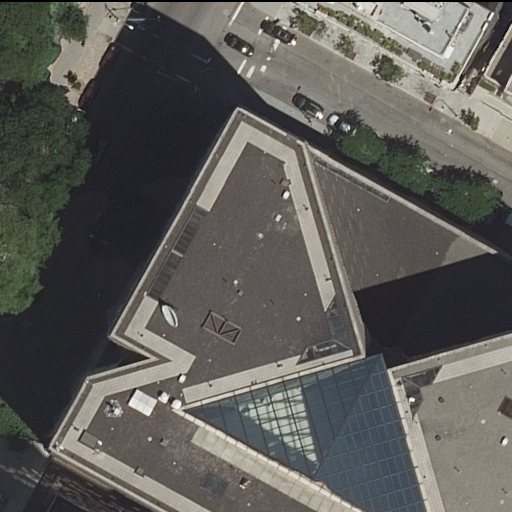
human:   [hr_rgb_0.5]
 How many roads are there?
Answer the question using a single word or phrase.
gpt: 3

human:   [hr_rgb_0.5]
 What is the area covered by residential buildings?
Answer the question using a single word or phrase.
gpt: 5689m2

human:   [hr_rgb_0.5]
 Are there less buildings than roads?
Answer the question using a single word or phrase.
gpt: no

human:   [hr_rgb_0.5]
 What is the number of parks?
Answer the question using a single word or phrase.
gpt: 1

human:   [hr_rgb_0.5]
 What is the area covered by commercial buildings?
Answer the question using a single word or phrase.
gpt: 0m2

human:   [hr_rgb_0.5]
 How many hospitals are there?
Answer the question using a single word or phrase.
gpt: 1

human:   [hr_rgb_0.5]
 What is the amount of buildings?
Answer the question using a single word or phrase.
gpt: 3

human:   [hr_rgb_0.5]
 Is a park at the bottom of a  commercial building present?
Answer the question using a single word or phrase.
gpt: no

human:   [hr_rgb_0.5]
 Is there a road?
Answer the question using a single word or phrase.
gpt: yes

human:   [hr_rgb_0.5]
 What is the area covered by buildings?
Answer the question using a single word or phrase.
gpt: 5689m2

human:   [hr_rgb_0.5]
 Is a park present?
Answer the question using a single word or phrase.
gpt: yes

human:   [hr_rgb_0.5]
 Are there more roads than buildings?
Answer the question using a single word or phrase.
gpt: no

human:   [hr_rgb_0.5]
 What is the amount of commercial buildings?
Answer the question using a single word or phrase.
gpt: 0

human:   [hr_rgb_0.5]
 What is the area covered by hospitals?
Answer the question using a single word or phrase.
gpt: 10457m2

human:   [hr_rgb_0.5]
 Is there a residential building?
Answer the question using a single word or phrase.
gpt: yes

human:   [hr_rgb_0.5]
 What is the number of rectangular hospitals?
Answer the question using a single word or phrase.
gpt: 0

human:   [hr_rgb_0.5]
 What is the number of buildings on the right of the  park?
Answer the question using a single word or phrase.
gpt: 3

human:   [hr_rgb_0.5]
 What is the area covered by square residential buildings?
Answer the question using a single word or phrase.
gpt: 0m2

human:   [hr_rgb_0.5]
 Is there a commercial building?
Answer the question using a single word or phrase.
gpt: no

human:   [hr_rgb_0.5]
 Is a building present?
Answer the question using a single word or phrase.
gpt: yes

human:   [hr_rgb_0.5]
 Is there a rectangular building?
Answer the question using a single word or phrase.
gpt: yes

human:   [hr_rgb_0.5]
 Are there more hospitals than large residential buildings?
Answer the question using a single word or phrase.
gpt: no

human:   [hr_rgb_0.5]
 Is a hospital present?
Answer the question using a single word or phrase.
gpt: yes

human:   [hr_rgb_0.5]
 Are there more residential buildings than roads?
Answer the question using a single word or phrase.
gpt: no

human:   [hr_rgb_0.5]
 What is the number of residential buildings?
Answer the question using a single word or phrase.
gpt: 3

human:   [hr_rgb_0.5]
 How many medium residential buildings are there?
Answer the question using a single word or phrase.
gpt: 1

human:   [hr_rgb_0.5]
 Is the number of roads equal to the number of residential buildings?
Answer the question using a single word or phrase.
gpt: yes

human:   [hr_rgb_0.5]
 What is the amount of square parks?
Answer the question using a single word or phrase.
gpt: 0

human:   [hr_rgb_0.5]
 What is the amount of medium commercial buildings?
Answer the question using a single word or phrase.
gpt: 0

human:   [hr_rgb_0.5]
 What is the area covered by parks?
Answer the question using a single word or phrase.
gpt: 10631m2

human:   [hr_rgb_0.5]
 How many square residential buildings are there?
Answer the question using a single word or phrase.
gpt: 0

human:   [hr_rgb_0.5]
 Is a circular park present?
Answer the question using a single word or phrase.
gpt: no

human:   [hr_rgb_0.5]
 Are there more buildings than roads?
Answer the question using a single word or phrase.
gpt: no

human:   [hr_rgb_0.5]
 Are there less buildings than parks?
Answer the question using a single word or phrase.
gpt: no

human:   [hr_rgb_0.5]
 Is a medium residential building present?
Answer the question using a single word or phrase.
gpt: yes

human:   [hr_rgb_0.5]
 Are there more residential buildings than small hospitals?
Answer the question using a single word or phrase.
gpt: yes

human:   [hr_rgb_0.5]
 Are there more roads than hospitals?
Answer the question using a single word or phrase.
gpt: yes

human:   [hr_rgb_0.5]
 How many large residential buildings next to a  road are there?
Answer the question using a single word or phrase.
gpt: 1

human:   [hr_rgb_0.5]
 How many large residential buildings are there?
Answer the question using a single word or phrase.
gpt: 1

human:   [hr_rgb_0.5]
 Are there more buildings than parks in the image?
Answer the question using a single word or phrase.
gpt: yes

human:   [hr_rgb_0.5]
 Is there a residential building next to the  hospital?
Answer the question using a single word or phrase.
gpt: yes

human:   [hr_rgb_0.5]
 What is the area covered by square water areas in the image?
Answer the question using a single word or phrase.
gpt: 0m2

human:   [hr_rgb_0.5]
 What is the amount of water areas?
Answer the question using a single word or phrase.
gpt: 0

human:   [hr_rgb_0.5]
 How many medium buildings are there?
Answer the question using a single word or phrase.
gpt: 1

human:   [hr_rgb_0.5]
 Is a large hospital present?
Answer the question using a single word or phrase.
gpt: yes

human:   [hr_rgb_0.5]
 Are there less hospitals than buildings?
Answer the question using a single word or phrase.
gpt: yes

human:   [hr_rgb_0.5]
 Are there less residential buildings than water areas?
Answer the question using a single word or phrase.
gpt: no

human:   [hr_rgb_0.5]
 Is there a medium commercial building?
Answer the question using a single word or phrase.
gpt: no

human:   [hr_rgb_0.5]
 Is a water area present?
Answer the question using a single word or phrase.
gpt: no

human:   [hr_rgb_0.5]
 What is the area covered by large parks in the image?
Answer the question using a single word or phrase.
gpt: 10631m2

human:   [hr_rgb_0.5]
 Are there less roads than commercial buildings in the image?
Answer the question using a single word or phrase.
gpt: no

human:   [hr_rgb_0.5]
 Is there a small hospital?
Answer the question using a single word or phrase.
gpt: no

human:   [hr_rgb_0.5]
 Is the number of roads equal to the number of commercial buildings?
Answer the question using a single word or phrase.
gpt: no

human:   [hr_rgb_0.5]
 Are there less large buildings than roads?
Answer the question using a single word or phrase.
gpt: yes

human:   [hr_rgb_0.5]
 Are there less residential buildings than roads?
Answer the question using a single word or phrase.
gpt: no

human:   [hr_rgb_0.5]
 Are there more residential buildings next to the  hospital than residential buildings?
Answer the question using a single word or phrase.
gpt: no

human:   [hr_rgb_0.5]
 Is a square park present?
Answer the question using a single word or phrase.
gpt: no

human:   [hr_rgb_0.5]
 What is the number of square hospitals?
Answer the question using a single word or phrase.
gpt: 0

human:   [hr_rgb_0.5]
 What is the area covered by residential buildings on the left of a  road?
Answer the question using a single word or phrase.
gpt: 0m2

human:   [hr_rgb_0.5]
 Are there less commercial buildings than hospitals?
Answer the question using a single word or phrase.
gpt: yes

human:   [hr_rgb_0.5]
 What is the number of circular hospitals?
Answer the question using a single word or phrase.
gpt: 0

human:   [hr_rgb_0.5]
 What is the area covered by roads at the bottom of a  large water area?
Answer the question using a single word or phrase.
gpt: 0m2

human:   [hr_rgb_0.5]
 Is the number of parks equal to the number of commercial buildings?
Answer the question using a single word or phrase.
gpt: no

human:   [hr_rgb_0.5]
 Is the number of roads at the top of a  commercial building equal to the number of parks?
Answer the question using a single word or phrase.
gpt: no